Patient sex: F
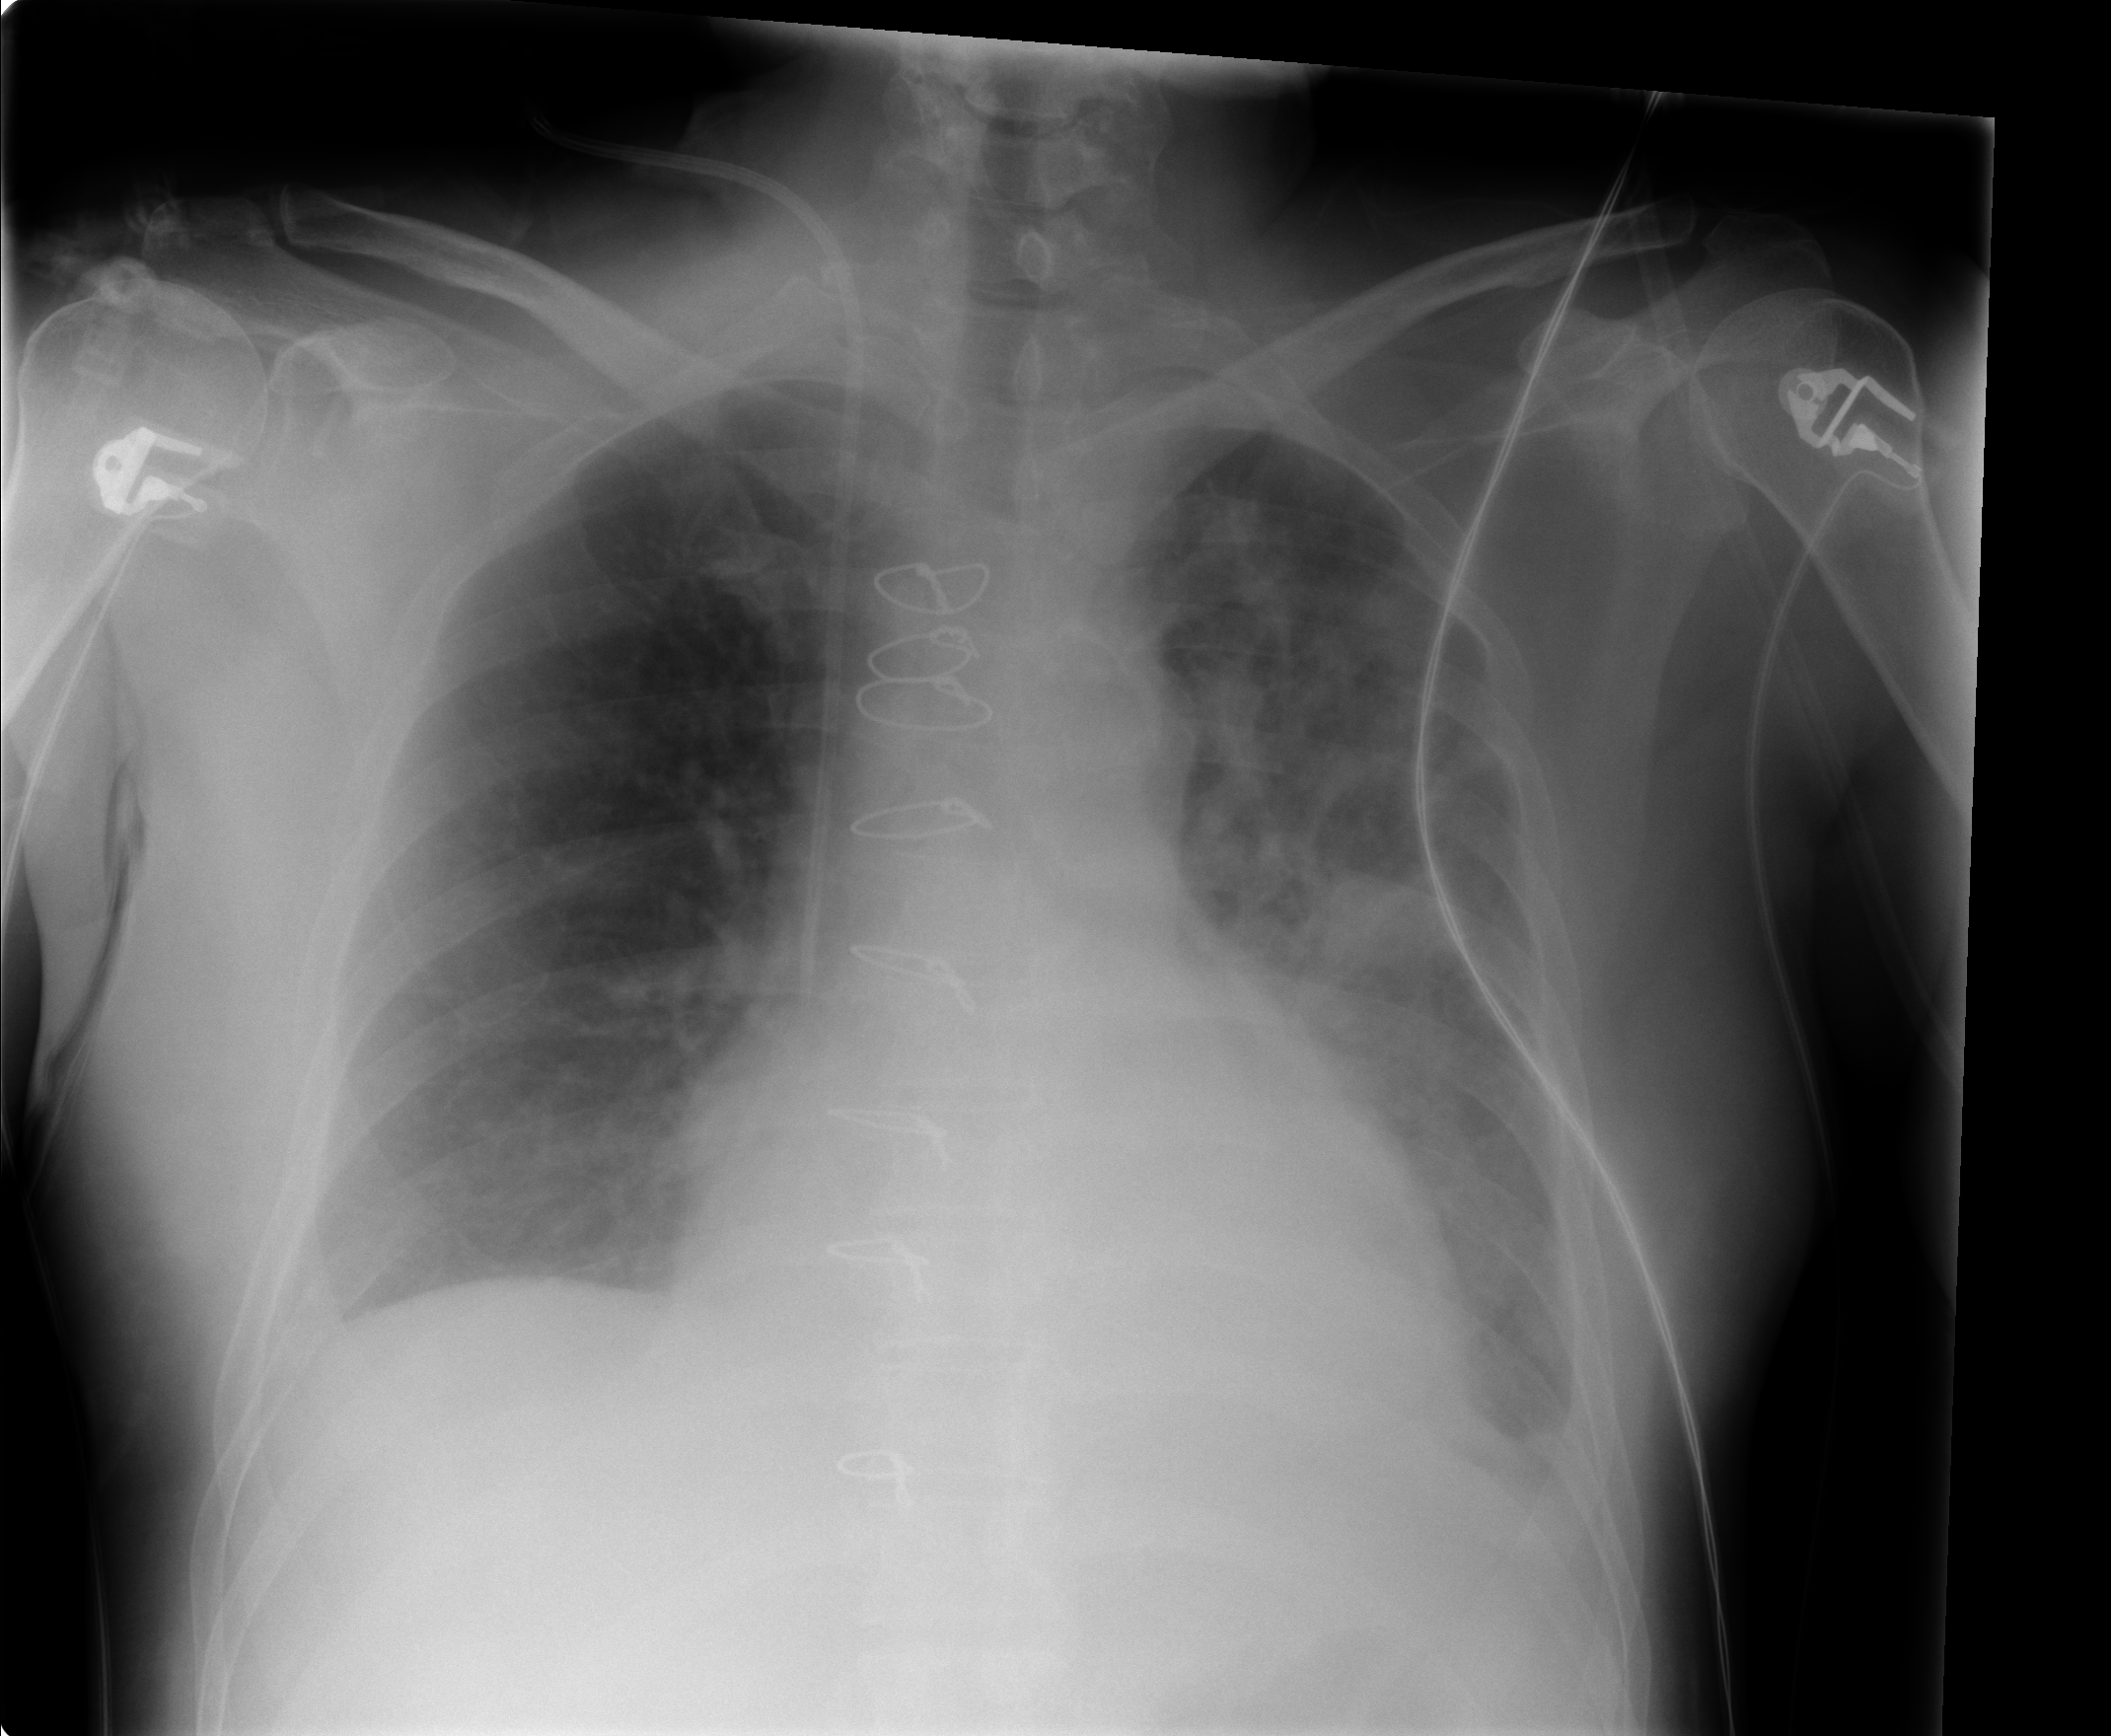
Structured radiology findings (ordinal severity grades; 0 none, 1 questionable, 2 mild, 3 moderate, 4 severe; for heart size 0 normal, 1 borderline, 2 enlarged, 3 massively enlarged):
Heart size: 2
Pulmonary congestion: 1
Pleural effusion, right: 0
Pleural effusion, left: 1
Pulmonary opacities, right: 0
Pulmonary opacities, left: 1
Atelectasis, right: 2
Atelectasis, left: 2